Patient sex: M
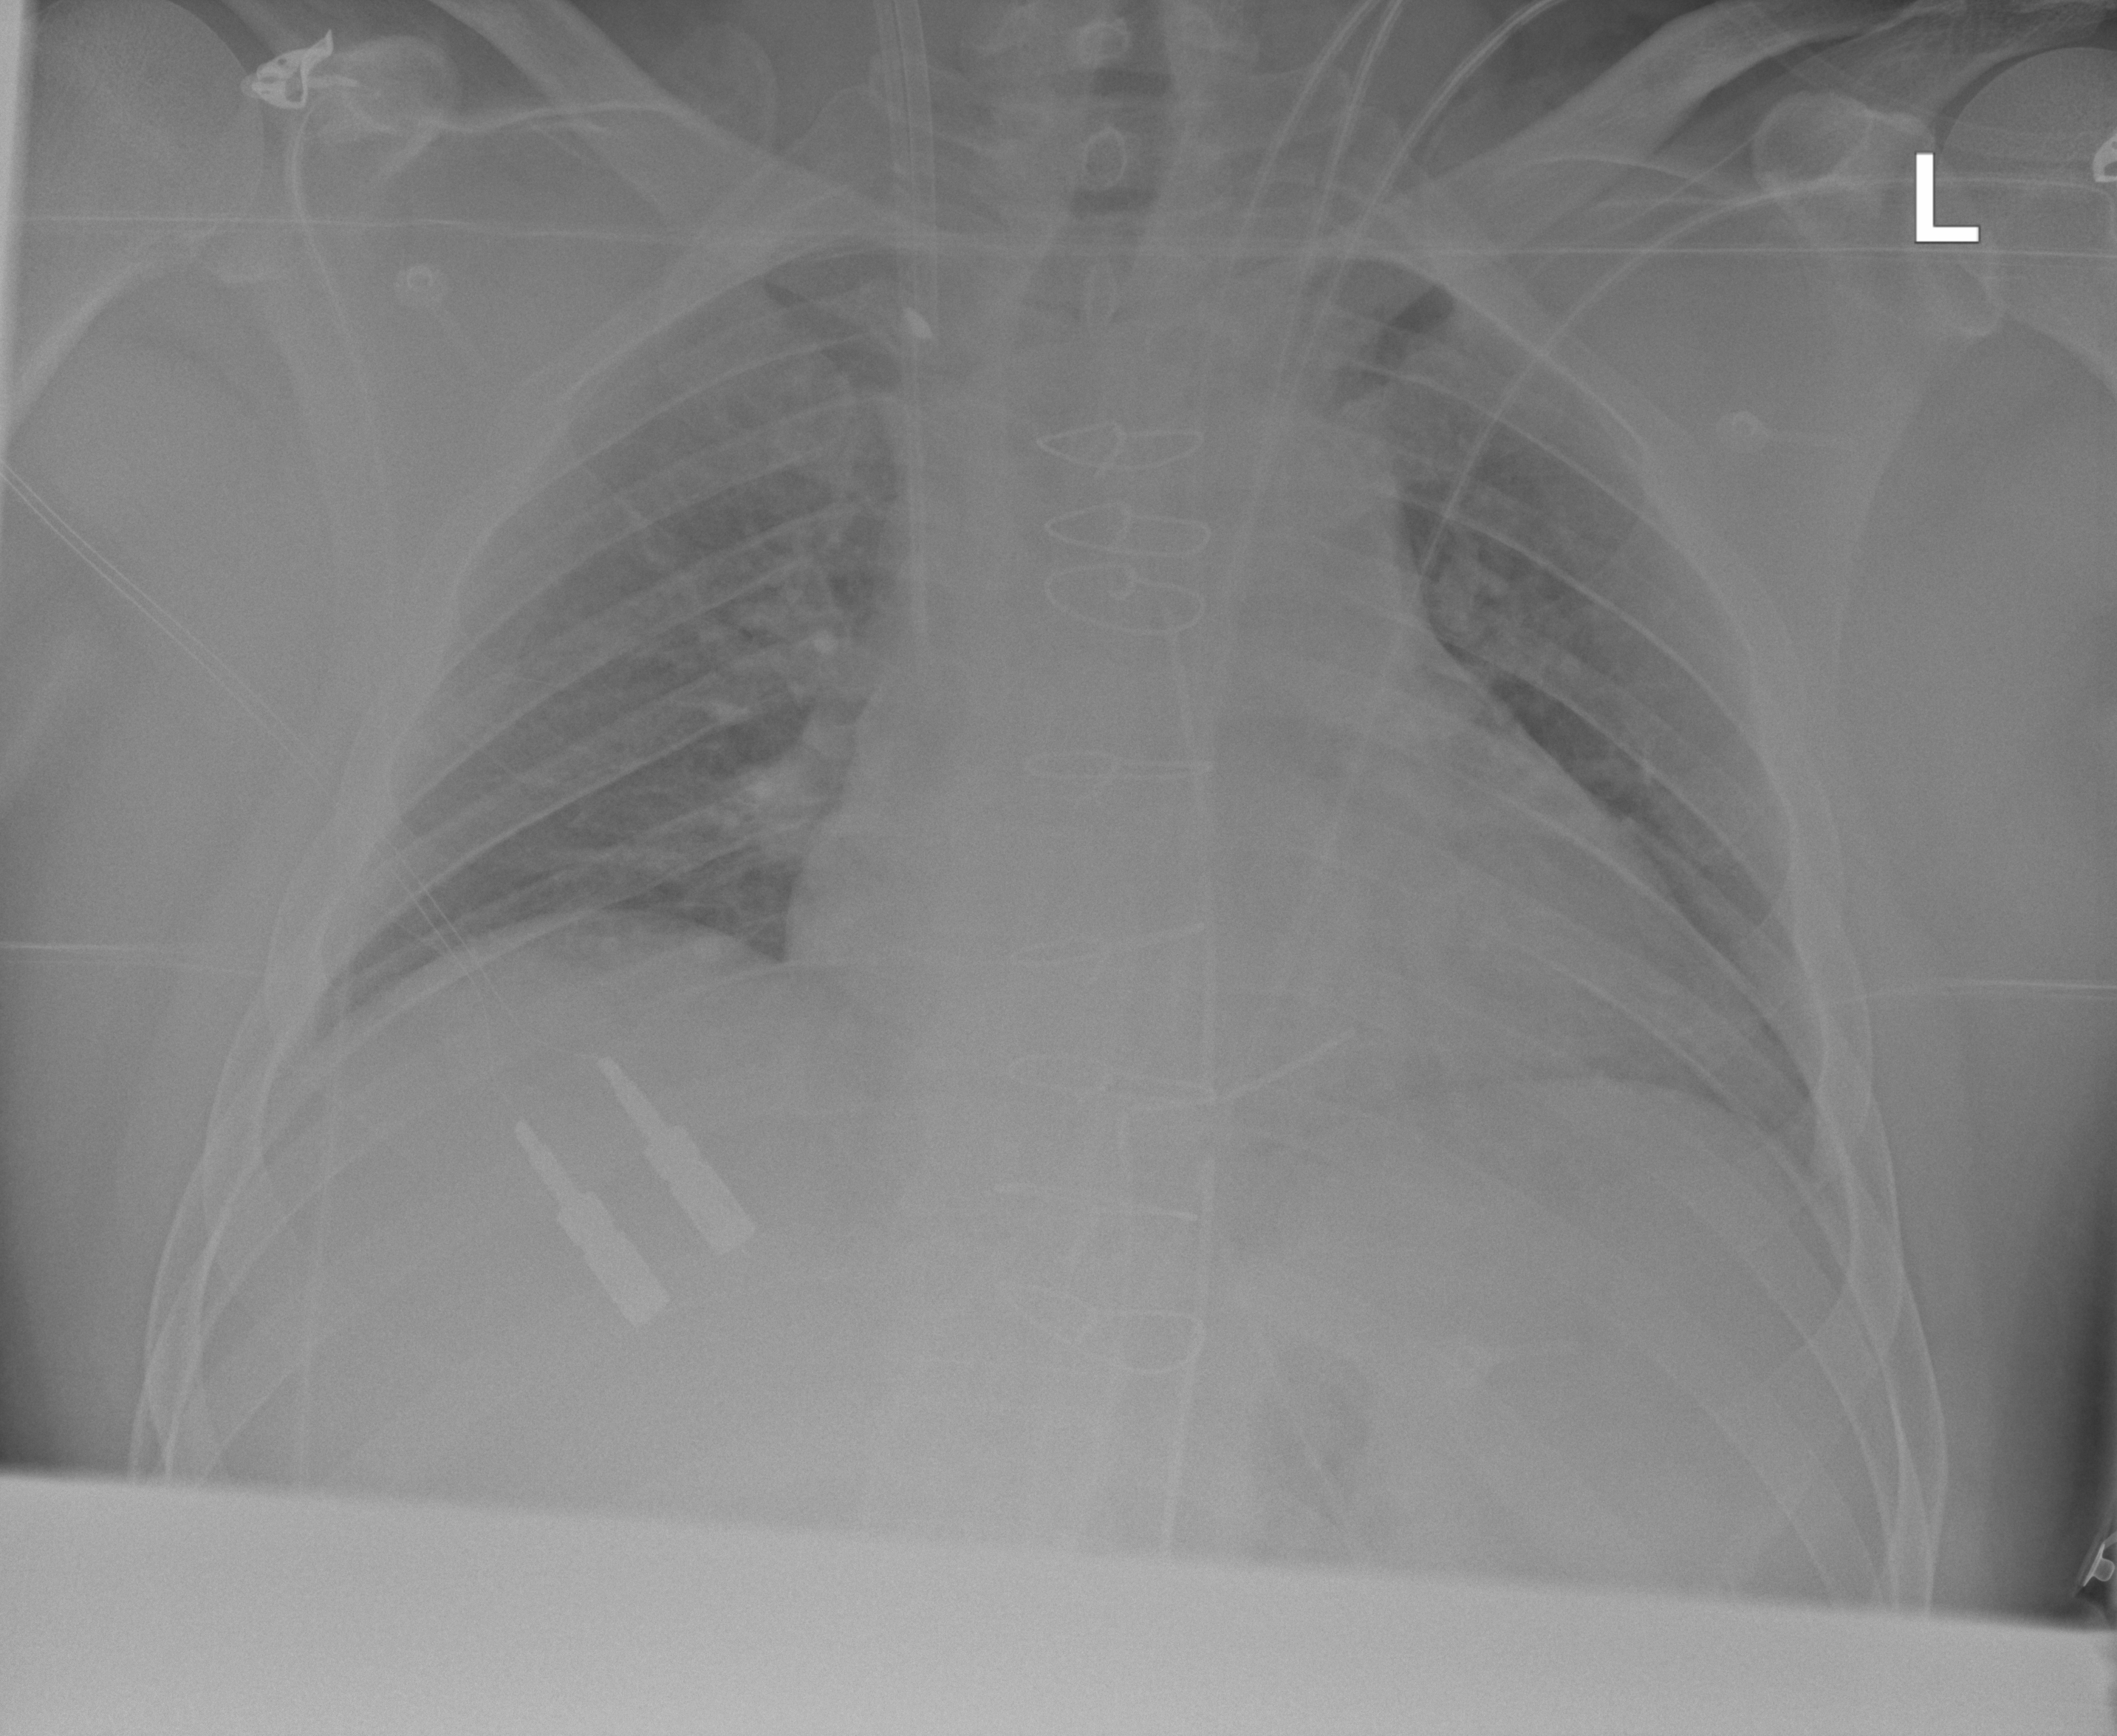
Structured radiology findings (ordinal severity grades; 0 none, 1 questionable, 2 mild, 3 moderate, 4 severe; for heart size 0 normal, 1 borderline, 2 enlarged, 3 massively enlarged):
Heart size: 2
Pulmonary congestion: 0
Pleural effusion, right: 0
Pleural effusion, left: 0
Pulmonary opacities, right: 0
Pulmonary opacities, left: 0
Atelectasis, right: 0
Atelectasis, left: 0